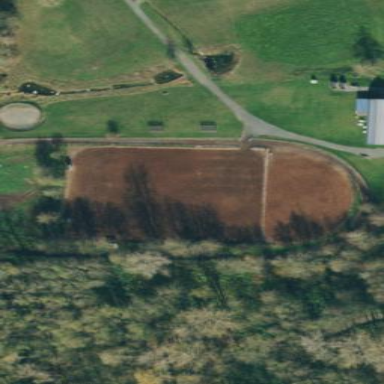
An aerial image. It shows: Equestrian pitch for leisure land sports.